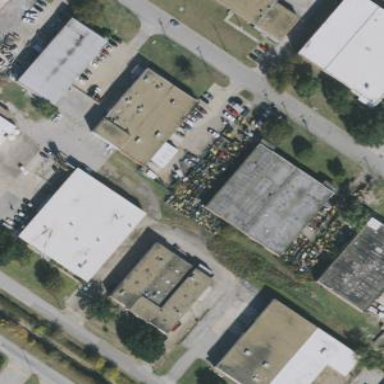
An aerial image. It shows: Warehouse.